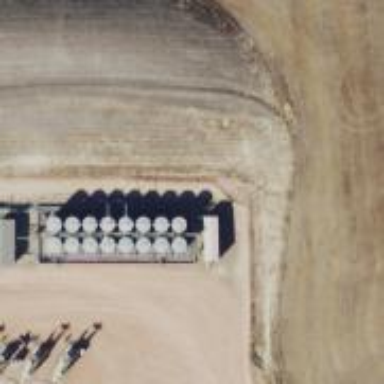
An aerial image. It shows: Storage tank with man-made structure.